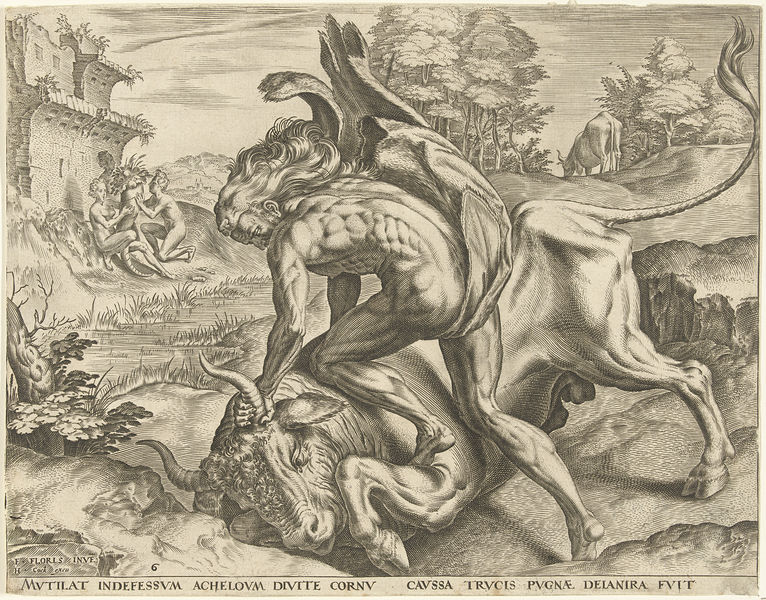
Titel: Hercules worstelt met Acheloüs
Künstler: Cornelis Cort
Standort: Amsterdam
Institution: Rijksmuseum
Schlagwörter: baum, mann, bäume, zeichnung, haus, alt, jagt, stier, caussa